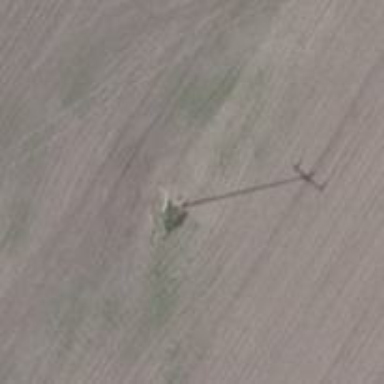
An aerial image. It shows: Power pole.